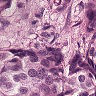
Metastatic tissue present: yes